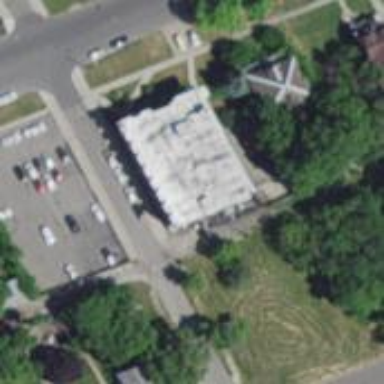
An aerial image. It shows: Nursing home.